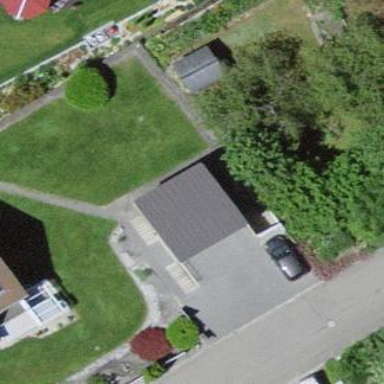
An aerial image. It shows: Garage.